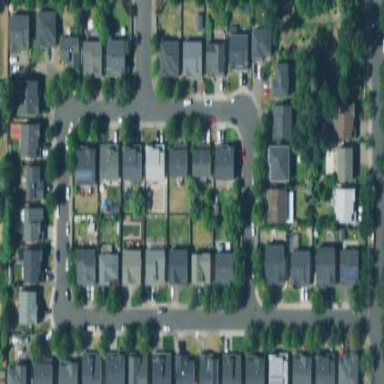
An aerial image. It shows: Residential area composed of single-family homes.